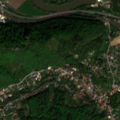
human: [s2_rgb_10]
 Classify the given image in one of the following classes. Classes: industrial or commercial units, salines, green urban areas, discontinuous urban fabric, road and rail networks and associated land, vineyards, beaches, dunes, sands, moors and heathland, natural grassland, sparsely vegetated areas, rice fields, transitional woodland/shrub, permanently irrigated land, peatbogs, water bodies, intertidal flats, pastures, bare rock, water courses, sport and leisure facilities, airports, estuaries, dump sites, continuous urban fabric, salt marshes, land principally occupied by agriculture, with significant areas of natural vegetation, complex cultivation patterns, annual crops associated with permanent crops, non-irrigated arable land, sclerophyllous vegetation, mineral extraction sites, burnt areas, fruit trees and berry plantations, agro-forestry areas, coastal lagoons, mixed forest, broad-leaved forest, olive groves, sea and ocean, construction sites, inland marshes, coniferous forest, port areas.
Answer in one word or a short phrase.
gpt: discontinuous urban fabric, road and rail networks and associated land, complex cultivation patterns, broad-leaved forest, coniferous forest